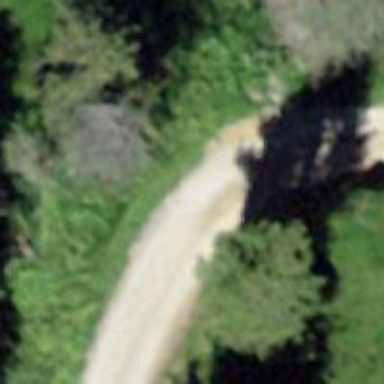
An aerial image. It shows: Gravel track with grade 2 tracktype.